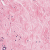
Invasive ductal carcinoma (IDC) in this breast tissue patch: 0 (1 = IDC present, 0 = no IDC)